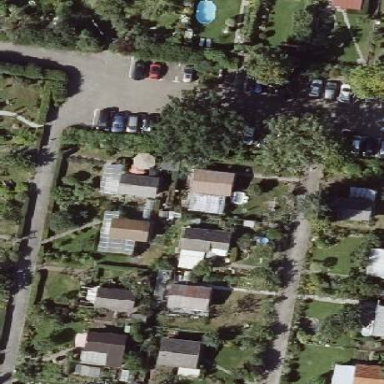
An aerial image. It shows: Area designated for allotments.